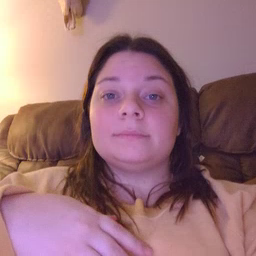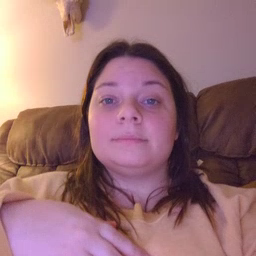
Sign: milk